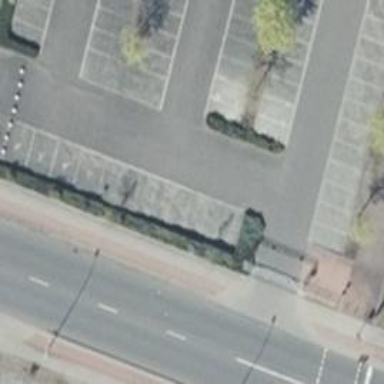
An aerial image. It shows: Paved parking aisle used as service road.